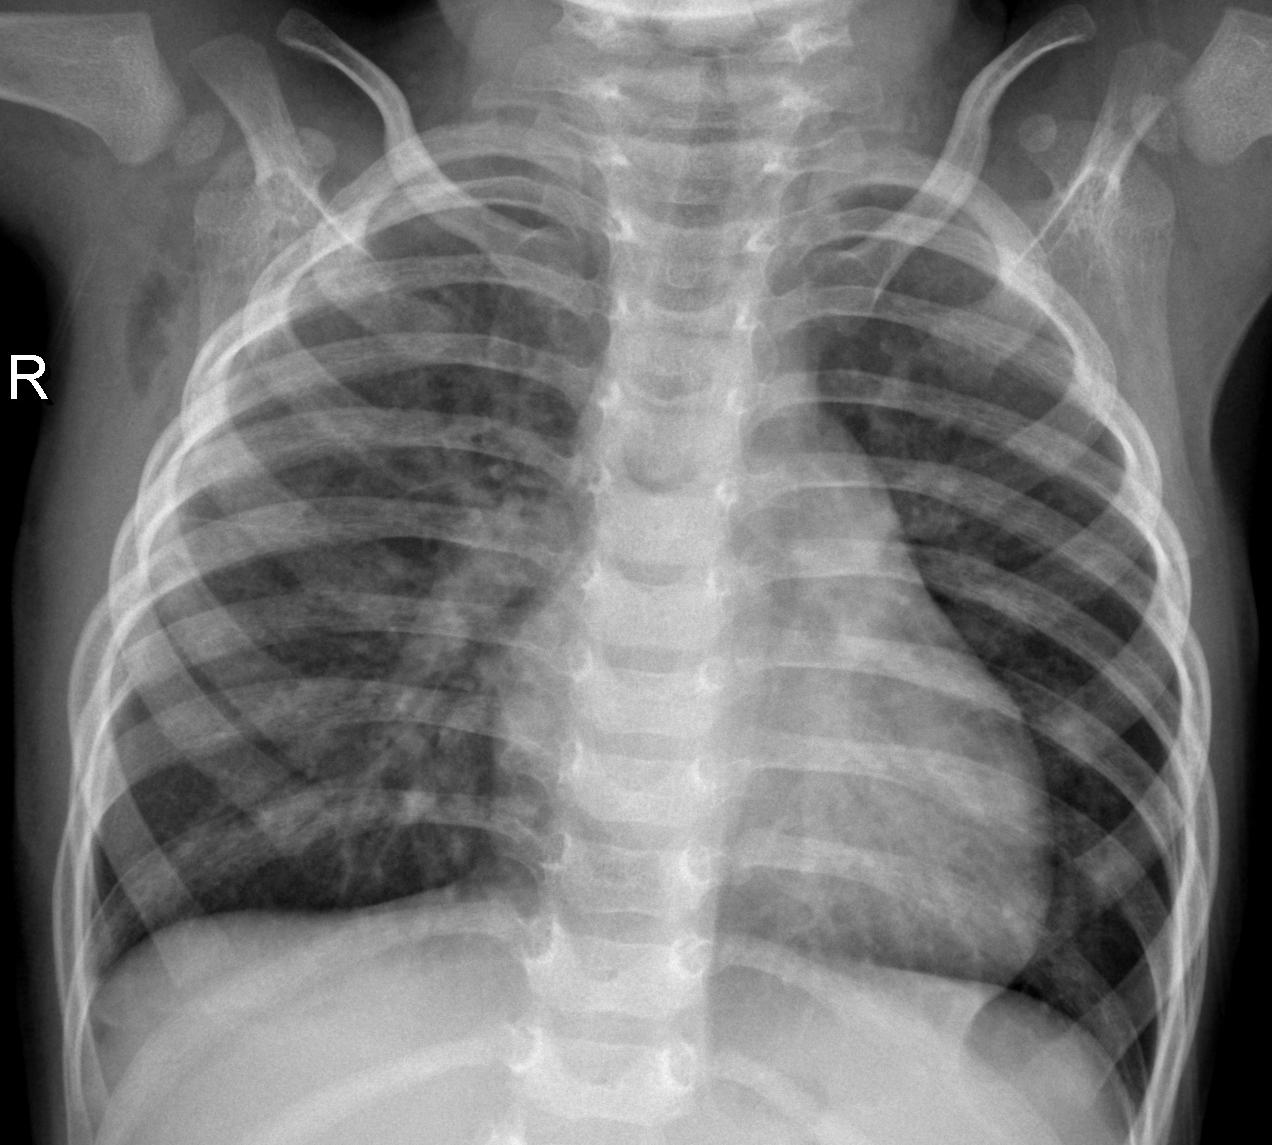
Diagnosis: PNEUMONIA